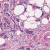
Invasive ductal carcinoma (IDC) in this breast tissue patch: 1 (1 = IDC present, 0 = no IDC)